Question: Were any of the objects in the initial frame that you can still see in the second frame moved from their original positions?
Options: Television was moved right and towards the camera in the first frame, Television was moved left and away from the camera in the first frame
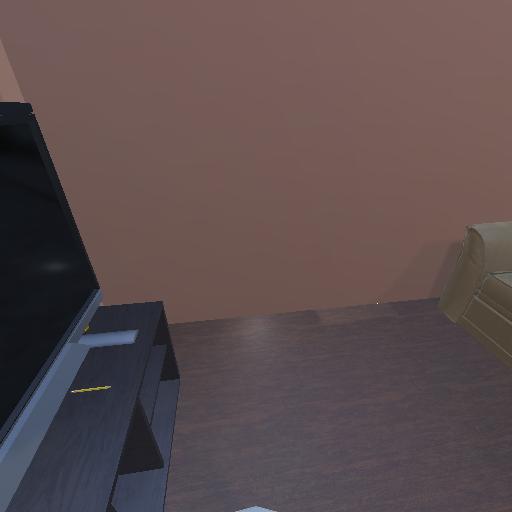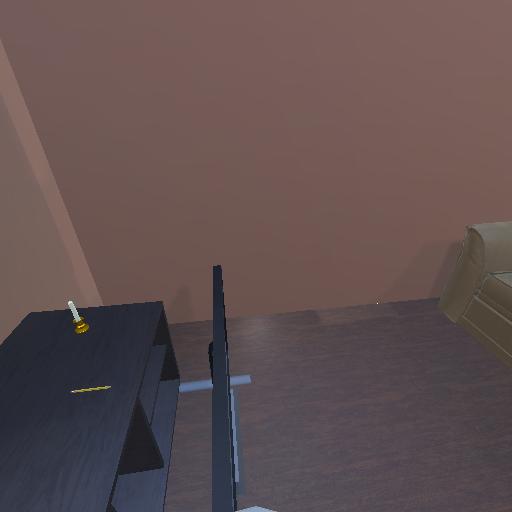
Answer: Television was moved right and towards the camera in the first frame